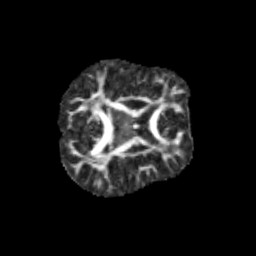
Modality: FA
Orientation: axial
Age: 10
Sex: male
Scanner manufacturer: siemens
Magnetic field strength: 3 T
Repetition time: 3.8 s
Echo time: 0.07 s